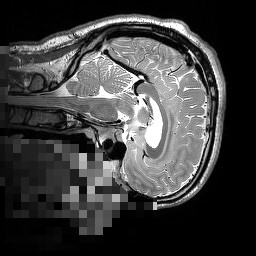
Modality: T2w
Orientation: sagittal
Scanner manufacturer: siemens
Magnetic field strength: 3 T
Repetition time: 2.5 s
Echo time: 0.206 s